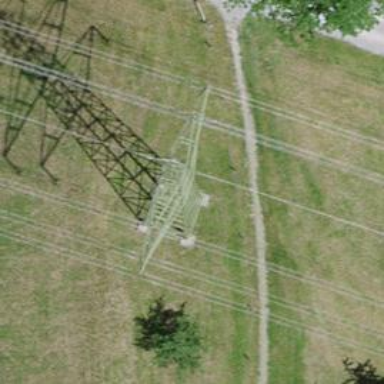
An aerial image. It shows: Power line in the image.